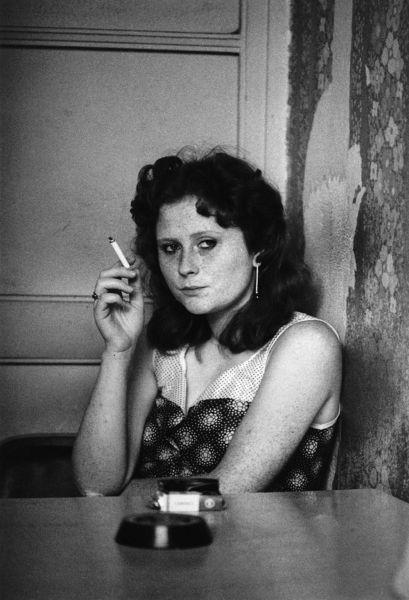
Titel: Frauen im Bekleidungswerk Treff-Modelle; Frauenporträts aus dem VEB Treffmodelle Berlin; Women at the Treff-Modelle Clothing Factory
Künstler: Helga Paris
Standort: Herstellungsort: Berlin (EU - D)
Schlagwörter: dunkel, hand, sitzen, blumen, frau, grau, haar, kleid, ohrring, raum, schwarz, tisch, tür, weiss, blick, jung, wand, arme, bluse, rauch, haare, ohrringe, locken, schulter, deutschland, schürze, wangen, beobachten, modern, chair, red, white, langeweile, black, dark, dress, hair, lady, nose, old, portrait, seat, seated, sitting, table, tapete, wall, woman, rauchen, picture, interior, brown, wallpaper, warten, ring, foto, fotografie, schwarz-weiss, femme fatale, verführung, etui, rauchend, sad, smoke, smoker, zigarette, girl, house, eyes, black and white, look, aschenbecher, youth, photo, door, clothes, factory, thinking, box, ehering, eye, earring, feuerzeug, cigarette, smoking, zigarettenschachtel, sommersprossen, photograph, photography, gefache, ungesund, ascher, young girl, cafe, inside, zigarett, wavy, kitchen, corner, brunette, cloths, curly, pack, poverty, 70er, 1960, 1960er jahre, mascara, ashtray, freckles, astry, internal, untitled, lighter, cigarettes\table, woman smoking, pack of cigarettes, 1970's